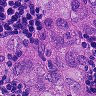
Metastatic tissue present: yes